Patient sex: M
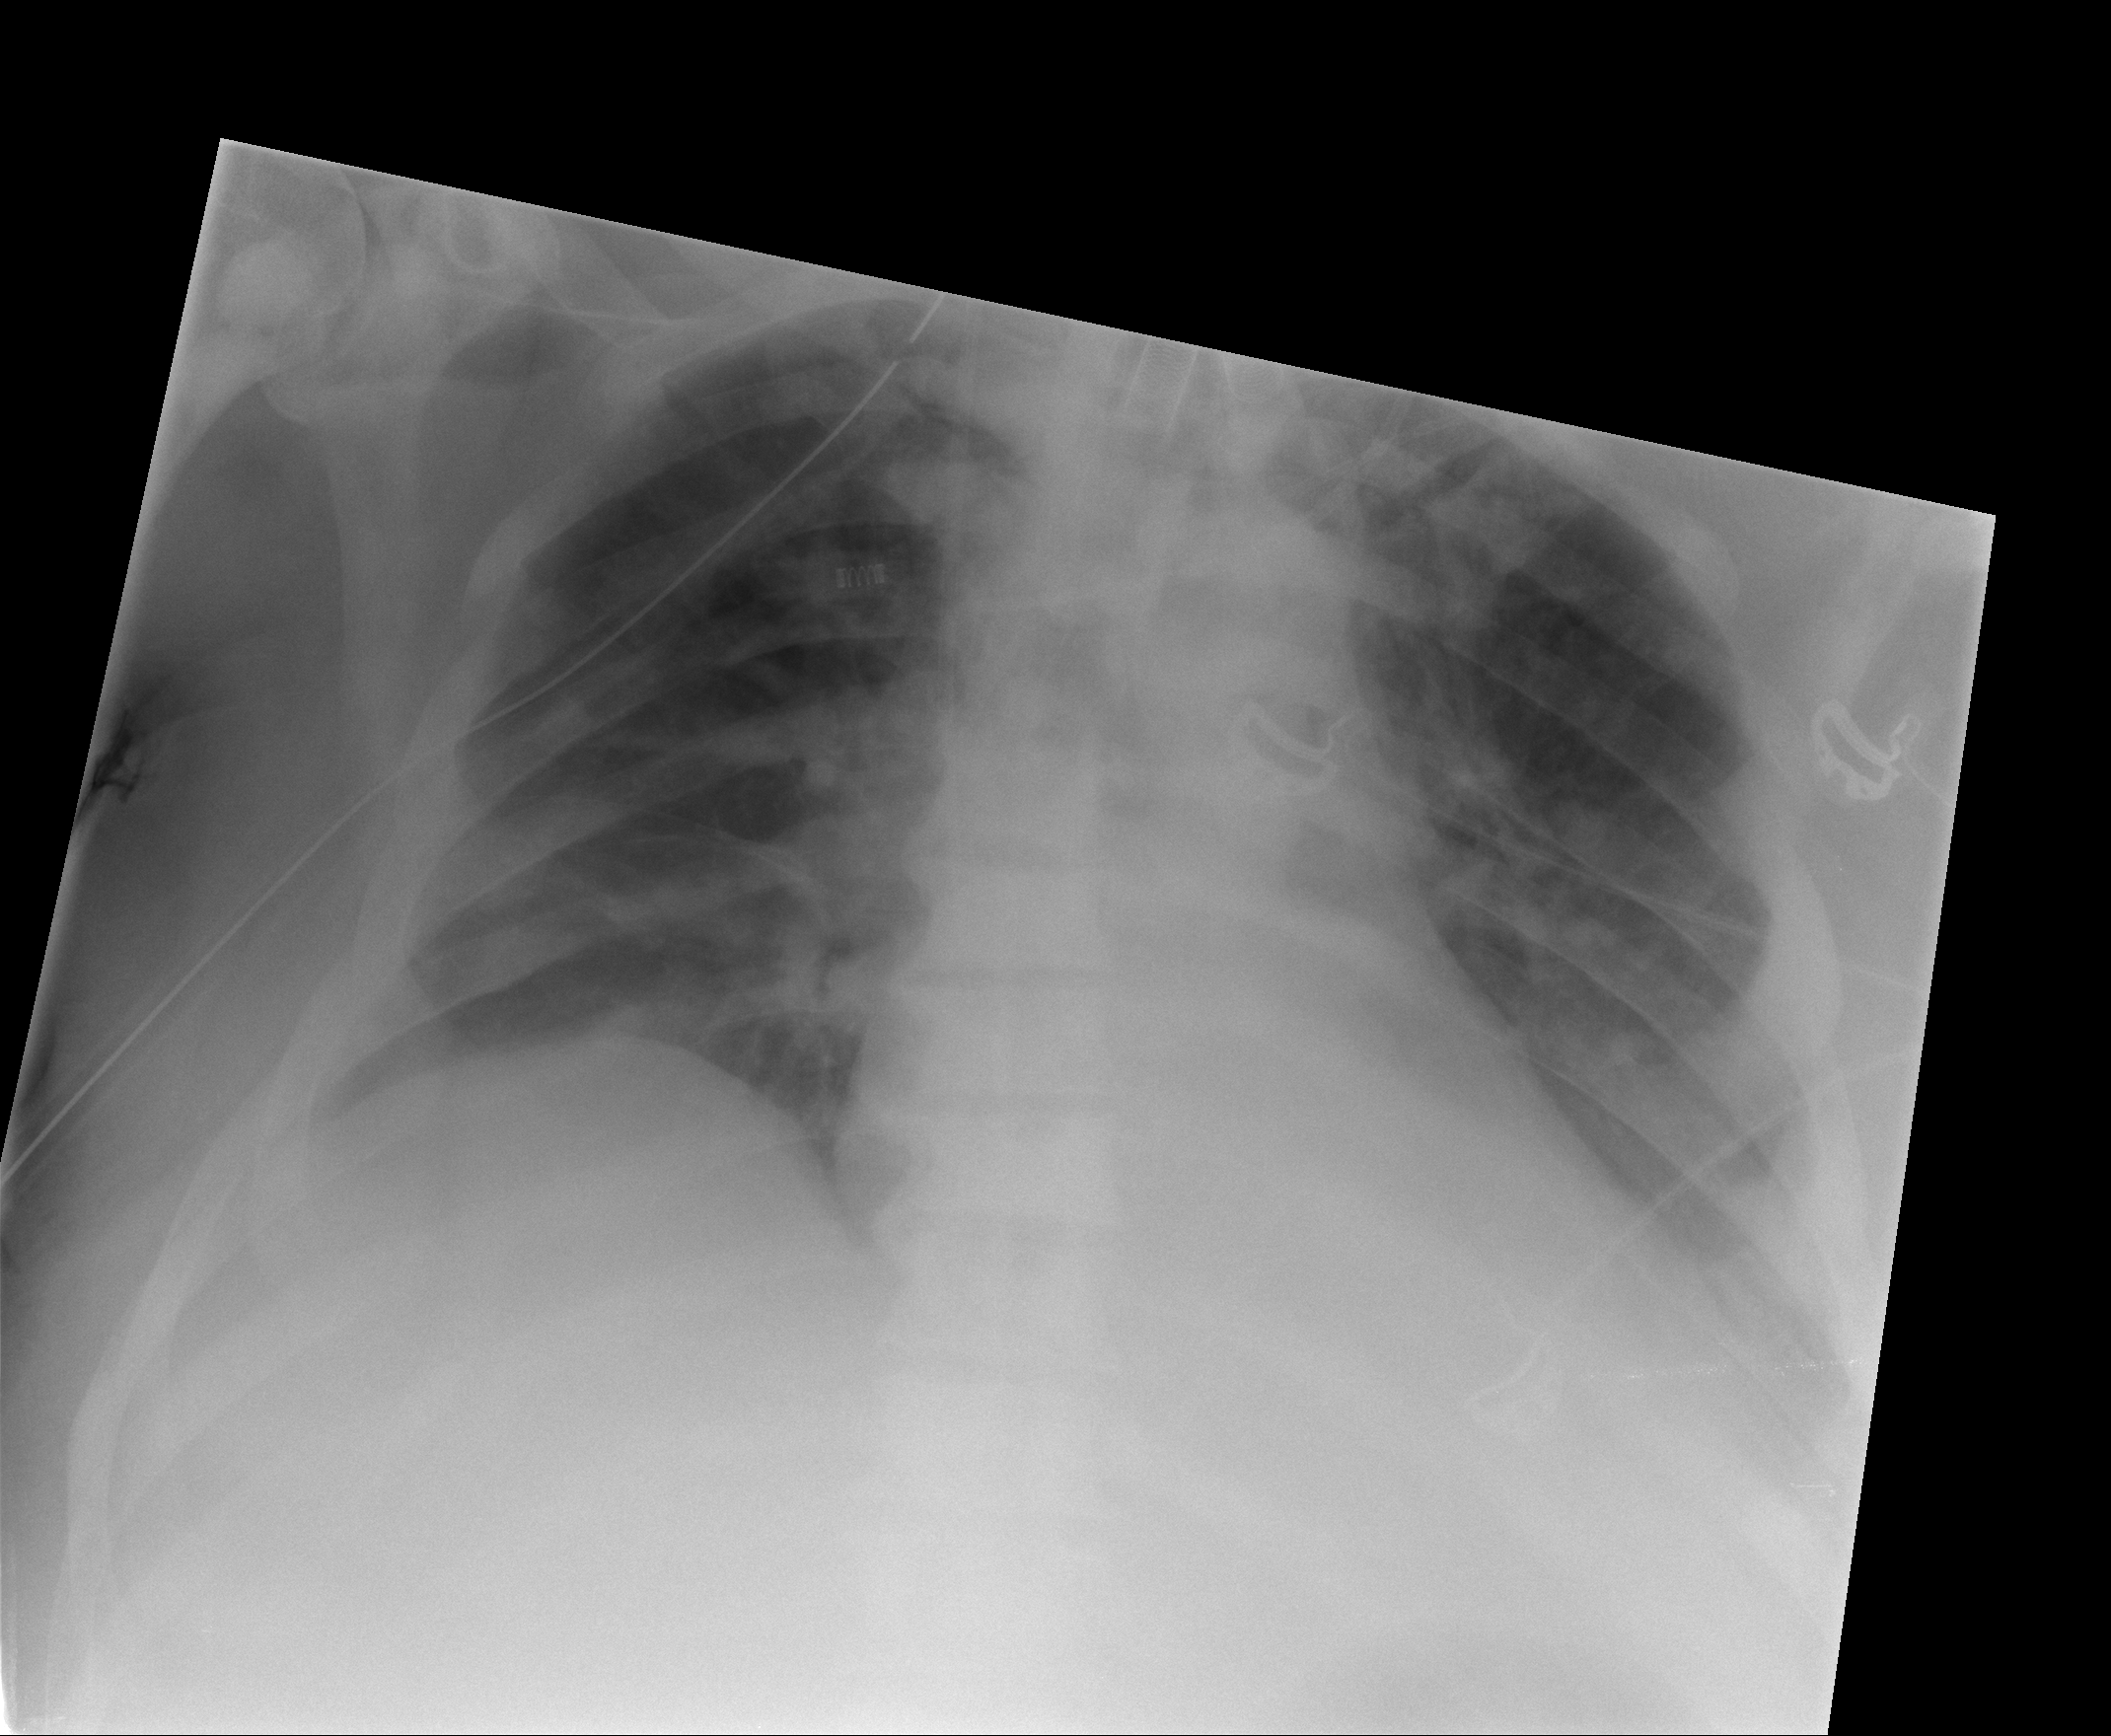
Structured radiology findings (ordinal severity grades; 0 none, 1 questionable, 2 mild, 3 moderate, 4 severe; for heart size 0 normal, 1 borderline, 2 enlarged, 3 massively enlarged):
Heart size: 0
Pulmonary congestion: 2
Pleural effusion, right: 1
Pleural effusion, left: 2
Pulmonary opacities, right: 0
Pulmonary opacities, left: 0
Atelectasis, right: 0
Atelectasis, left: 0